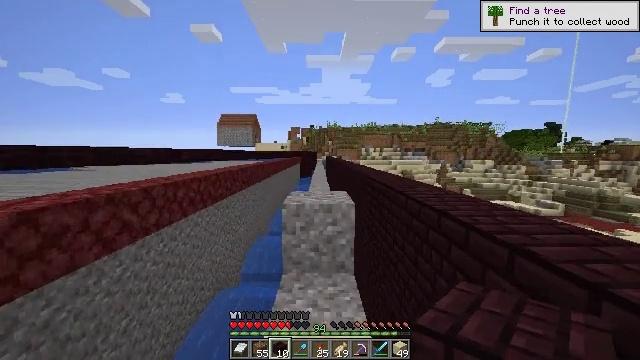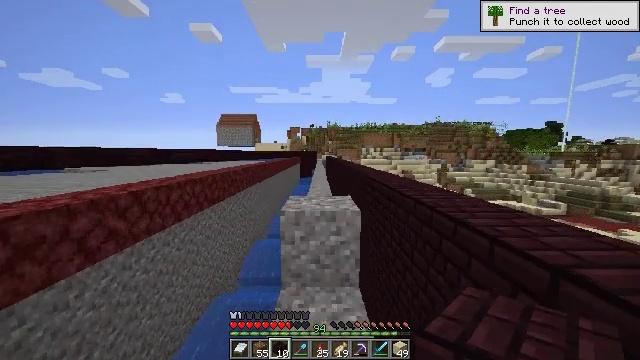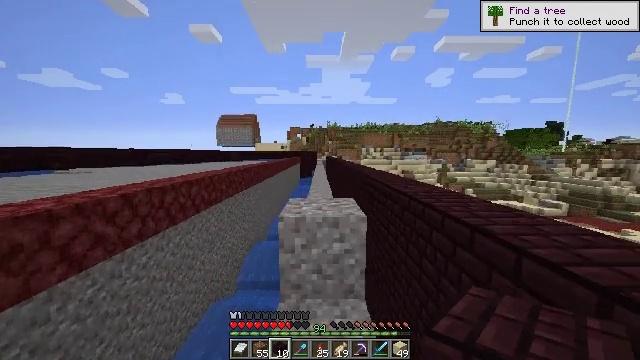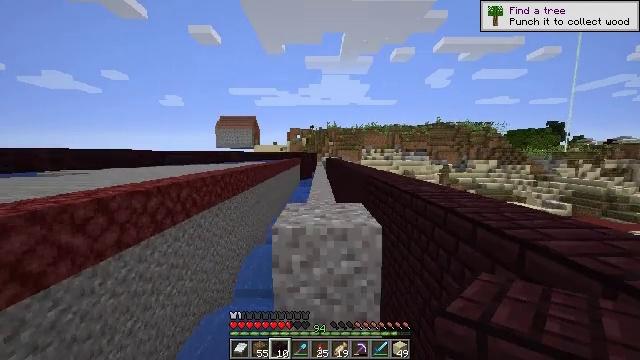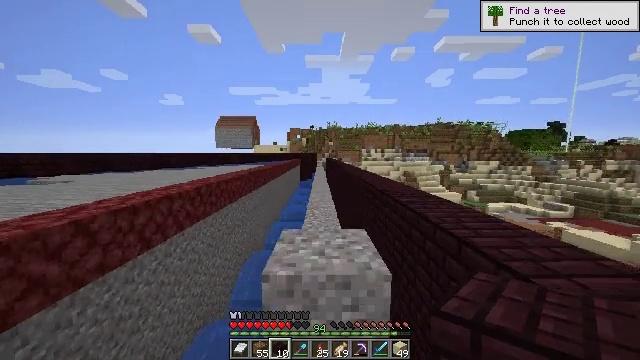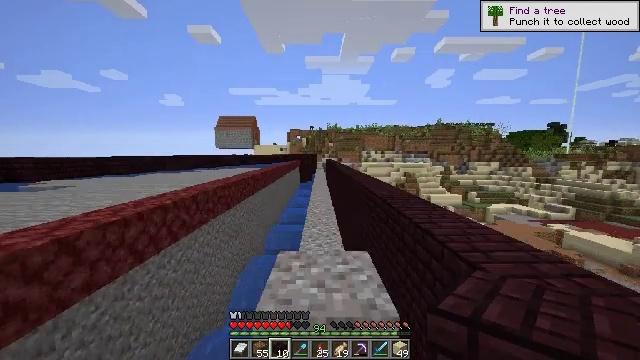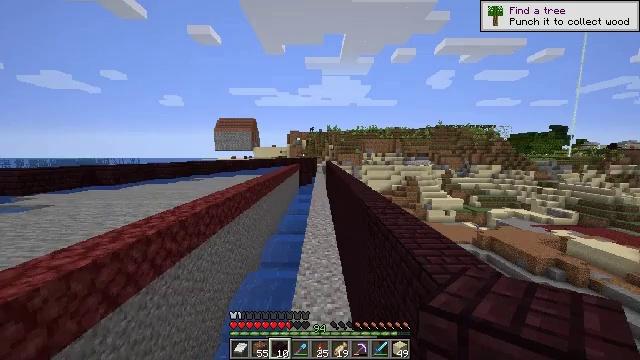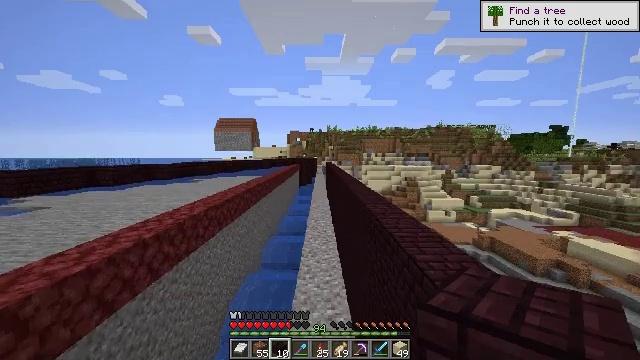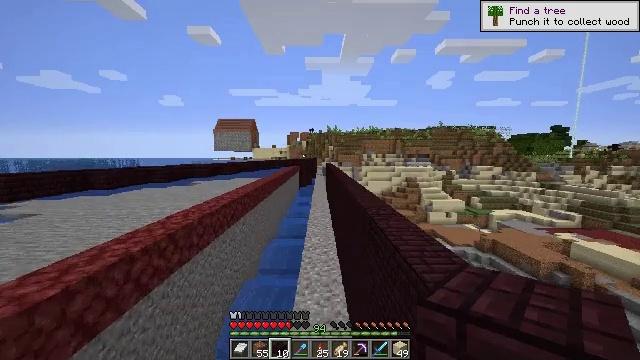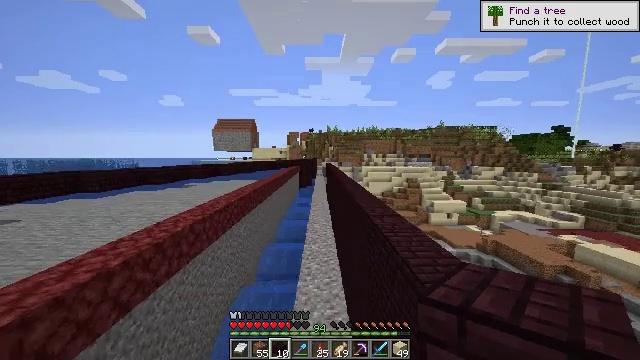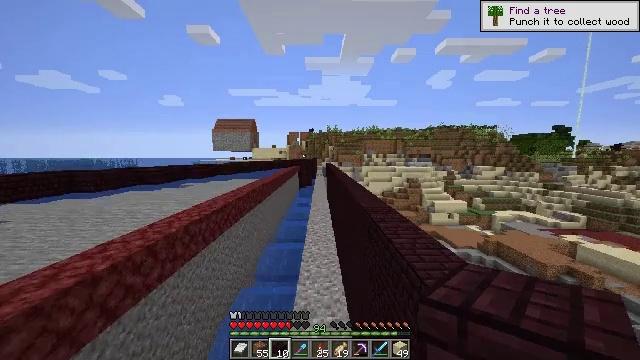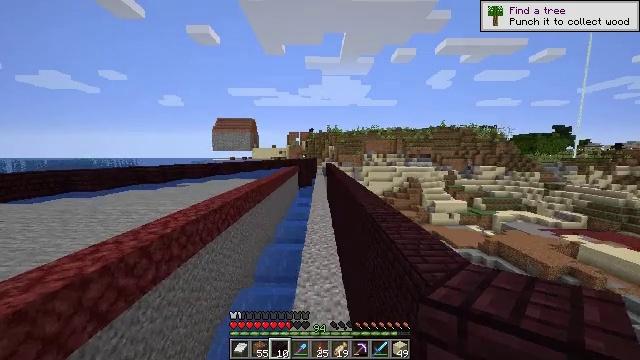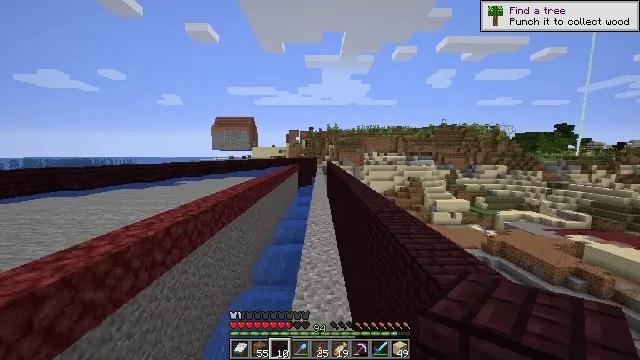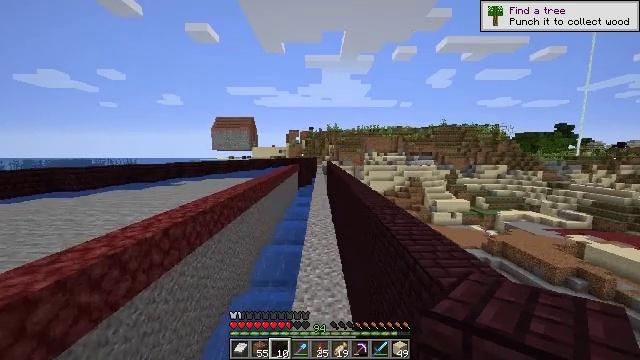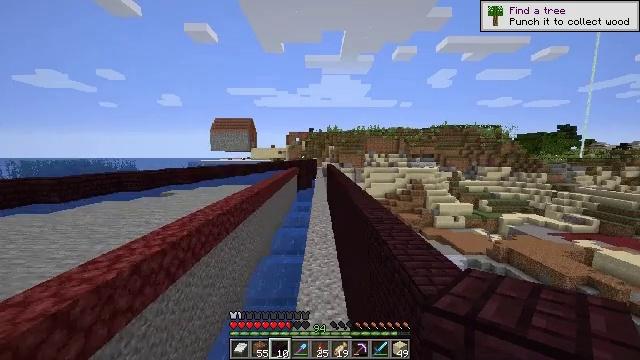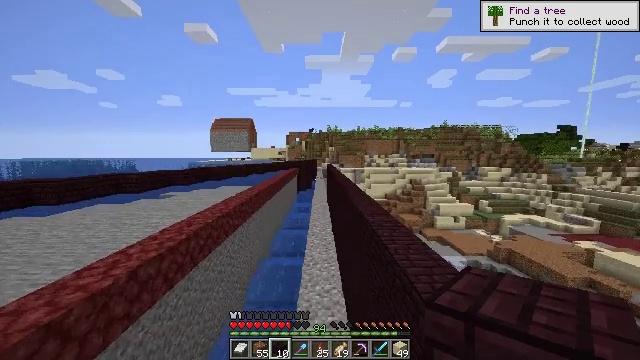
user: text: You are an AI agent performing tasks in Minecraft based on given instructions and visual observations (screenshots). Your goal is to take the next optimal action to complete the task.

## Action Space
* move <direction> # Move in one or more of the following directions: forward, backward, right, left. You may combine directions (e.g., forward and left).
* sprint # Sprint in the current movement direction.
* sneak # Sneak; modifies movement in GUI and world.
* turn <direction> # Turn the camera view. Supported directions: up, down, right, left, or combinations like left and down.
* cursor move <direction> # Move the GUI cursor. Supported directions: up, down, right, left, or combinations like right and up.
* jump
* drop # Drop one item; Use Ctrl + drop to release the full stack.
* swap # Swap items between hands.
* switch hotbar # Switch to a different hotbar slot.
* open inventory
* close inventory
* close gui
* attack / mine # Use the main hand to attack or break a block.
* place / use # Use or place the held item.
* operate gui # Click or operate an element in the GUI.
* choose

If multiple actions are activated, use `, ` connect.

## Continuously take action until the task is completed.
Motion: motion action
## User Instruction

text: Retrieve the shulker box into the inventory.
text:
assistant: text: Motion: move forward
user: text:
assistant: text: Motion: move forward
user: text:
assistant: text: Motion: move forward
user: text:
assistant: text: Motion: move forward, jump
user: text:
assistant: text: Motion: move forward, jump
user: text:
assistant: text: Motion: move forward, jump
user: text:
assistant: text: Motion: move forward, jump
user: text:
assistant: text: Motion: move forward, jump
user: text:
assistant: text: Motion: move forward, jump
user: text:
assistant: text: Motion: move forward, jump
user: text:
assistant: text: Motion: move forward, jump
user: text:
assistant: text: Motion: move forward, jump
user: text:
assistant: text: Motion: move forward, jump
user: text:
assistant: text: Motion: move forward, jump
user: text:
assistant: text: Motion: move forward, jump
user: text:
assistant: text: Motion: move forward, jump
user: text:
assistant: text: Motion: move forward, jump
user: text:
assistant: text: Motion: move forward, jump
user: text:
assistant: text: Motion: move forward, jump
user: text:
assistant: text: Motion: move forward, jump
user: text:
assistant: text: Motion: move forward, jump
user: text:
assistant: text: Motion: move forward, jump
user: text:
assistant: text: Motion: move forward, jump
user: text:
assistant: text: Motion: move forward, jump
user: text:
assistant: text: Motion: move forward, jump
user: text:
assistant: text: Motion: move forward, jump
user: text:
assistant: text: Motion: move forward, jump
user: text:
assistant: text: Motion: move forward, jump
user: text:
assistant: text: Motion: move forward, jump
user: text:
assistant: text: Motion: move forward, jump